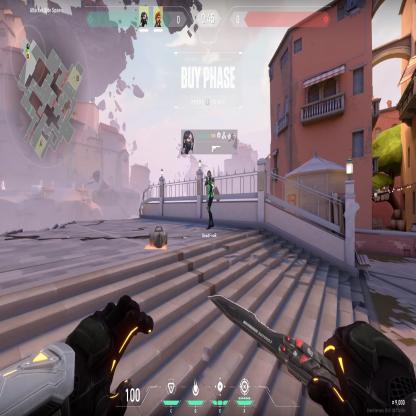
Label: dropped spike ; teammate